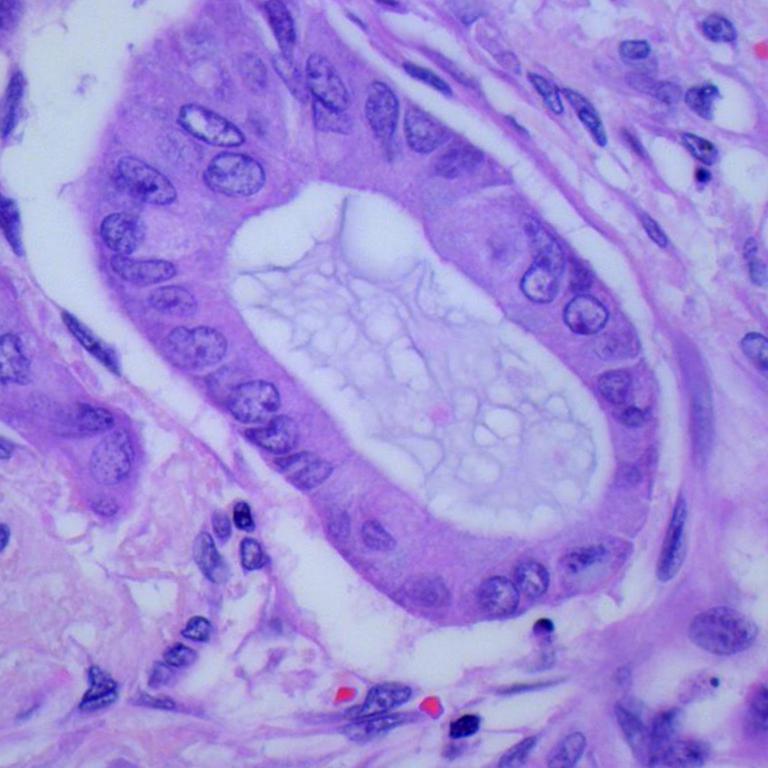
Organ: lung
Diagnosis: adenocarcinomas